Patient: sex M, age 67
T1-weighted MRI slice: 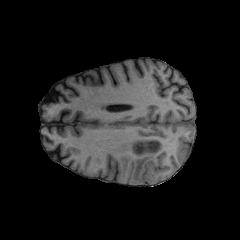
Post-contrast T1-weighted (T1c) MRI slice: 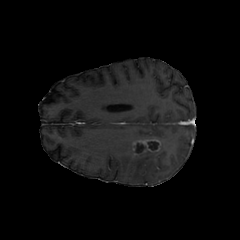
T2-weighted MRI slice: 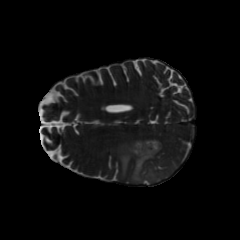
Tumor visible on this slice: yes
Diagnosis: Glioblastoma, IDH-wildtype
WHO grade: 4